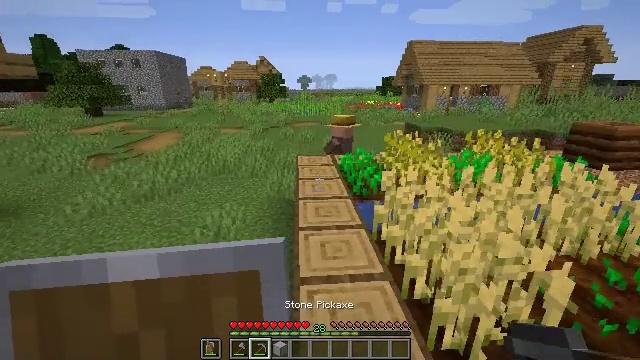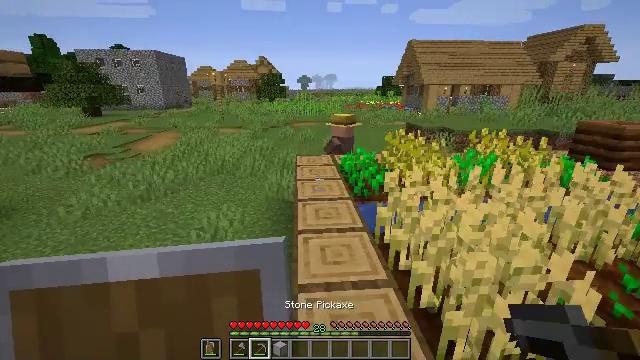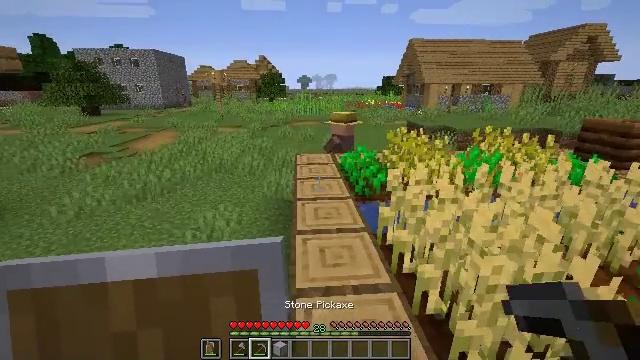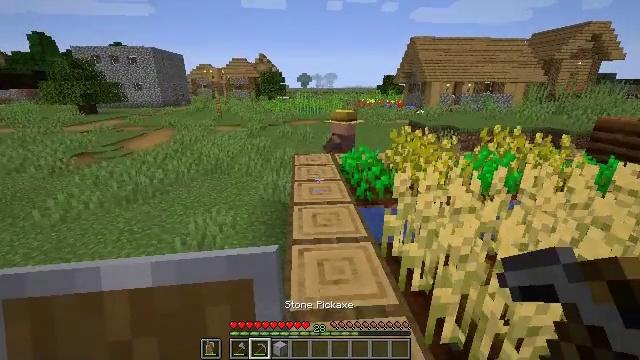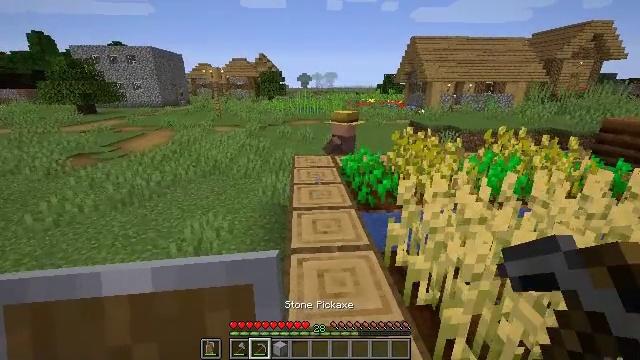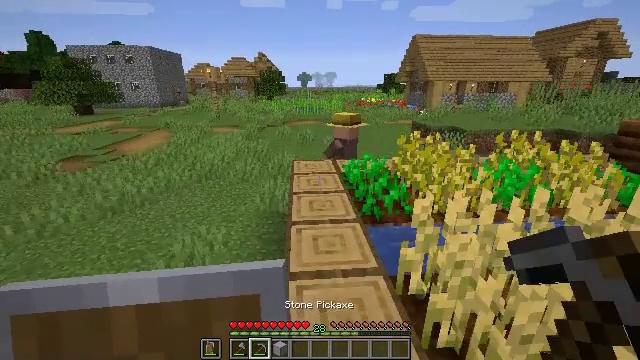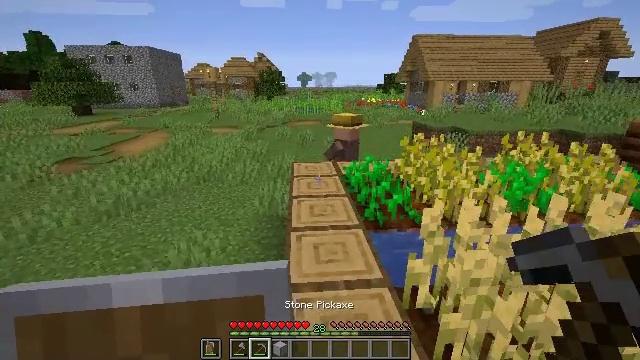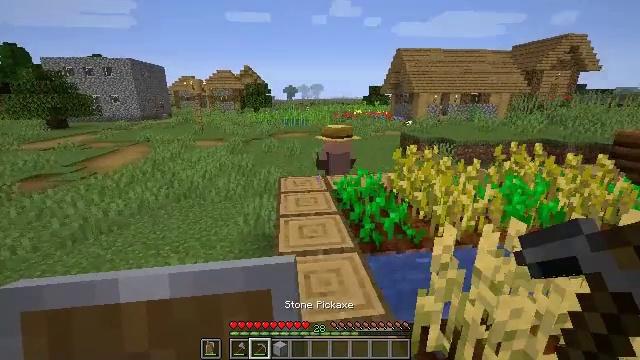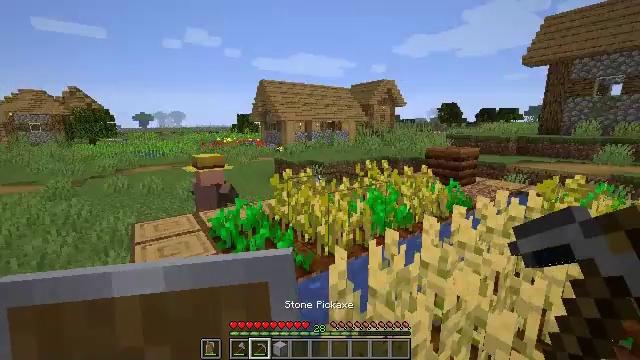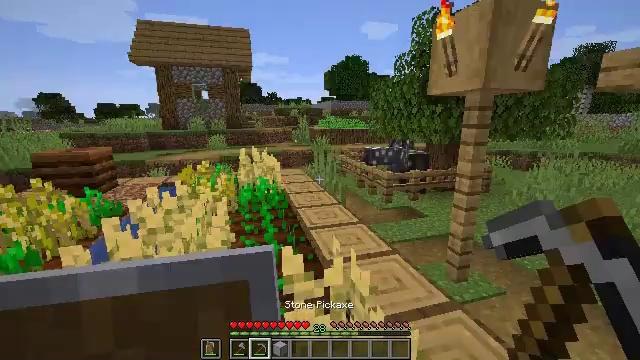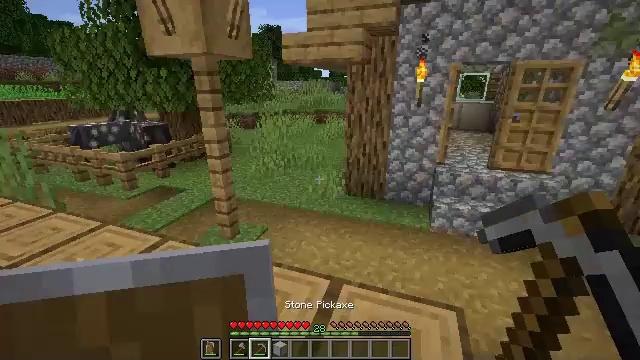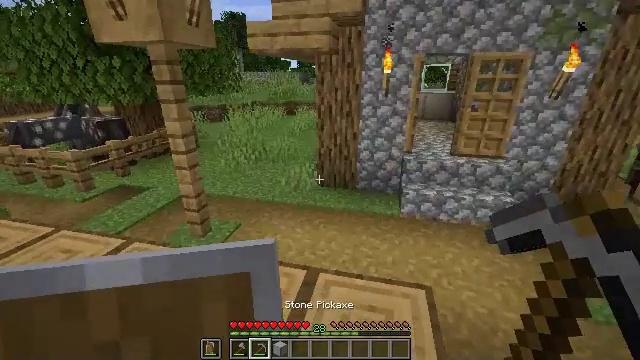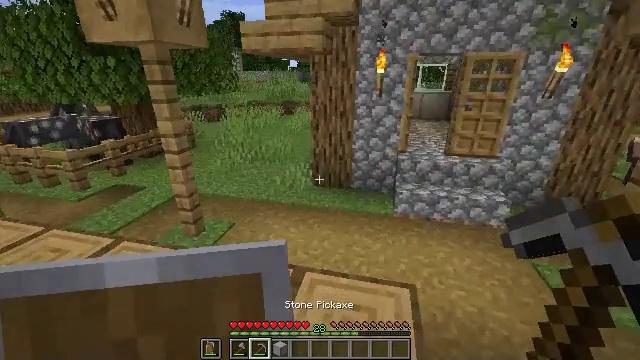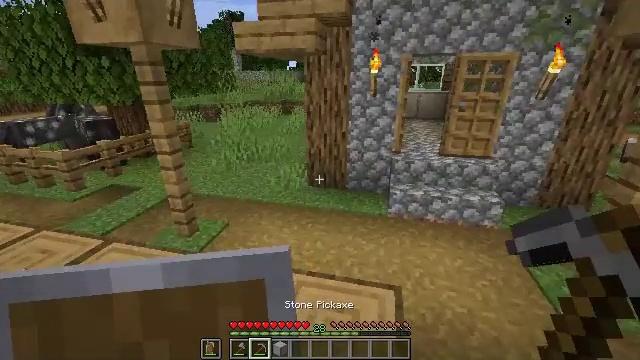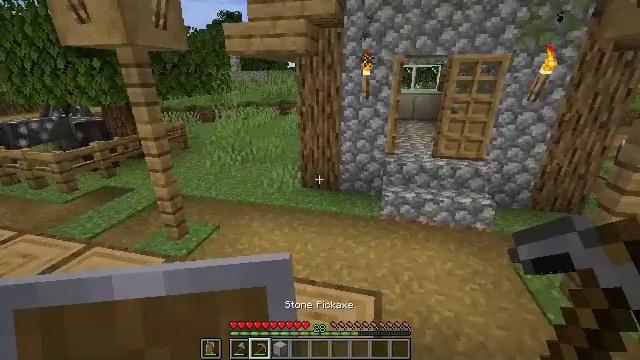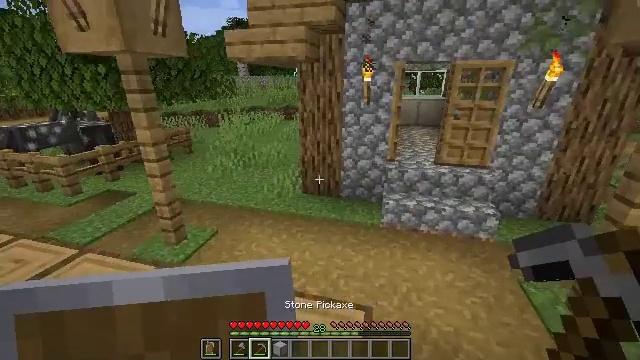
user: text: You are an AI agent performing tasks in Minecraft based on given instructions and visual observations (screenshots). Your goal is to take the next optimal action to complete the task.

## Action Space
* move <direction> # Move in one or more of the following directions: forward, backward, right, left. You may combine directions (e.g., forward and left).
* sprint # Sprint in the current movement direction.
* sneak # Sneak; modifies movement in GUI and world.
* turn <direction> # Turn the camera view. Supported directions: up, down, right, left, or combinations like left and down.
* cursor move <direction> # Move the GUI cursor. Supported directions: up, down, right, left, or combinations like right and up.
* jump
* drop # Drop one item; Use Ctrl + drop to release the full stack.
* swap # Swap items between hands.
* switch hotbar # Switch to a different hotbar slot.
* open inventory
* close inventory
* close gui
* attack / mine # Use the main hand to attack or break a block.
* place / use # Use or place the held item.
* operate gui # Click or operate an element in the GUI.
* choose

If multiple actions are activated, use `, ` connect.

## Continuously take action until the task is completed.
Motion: motion action
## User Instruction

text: Break a block of bricks.
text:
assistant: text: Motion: move forward
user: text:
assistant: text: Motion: move forward
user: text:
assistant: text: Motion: move forward
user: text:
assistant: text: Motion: move forward
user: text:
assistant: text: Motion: move forward
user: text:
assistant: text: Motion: move forward
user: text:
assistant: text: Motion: move forward, turn right and up
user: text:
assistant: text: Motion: move forward, turn right and up
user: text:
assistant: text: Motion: move forward, turn right and down
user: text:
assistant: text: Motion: turn right and down
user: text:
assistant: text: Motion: move right, turn right and down
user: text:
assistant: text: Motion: move right
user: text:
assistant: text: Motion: move right
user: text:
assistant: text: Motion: move forward and move right
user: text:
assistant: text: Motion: move forward and move right, turn left and up
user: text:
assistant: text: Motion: move forward, turn right and up
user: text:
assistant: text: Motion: move forward, turn right and up
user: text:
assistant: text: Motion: move forward, turn right
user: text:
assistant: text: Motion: move forward
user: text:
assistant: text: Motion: move forward
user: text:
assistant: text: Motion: move forward
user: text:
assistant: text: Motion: move forward
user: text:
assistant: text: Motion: move forward
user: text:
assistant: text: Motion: move forward
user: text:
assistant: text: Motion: move forward, turn up
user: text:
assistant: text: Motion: move forward, turn right and up
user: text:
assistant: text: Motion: move forward, turn right and up
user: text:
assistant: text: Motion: move forward, turn up
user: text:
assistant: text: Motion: move forward
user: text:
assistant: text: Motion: move forward